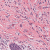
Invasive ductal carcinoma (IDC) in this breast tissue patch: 1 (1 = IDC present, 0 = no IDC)